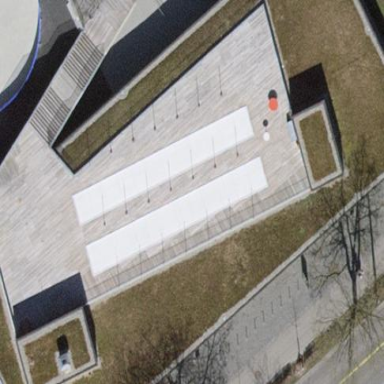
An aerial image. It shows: Building that is part of sports centre dedicated to curling.